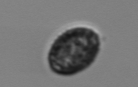
Label: Pseudochattonella_farcimen